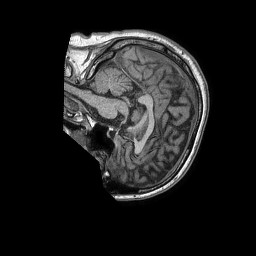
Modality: T1w
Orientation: sagittal
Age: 43
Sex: male
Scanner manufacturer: philips
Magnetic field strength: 1.5 T
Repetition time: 0.00761 s
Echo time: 0.003519 s